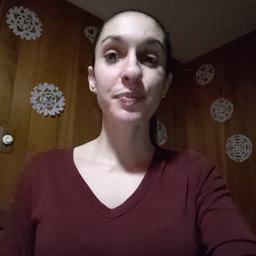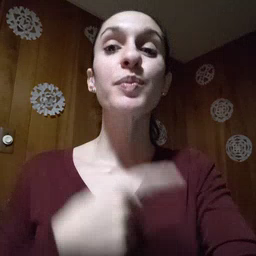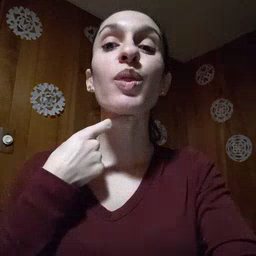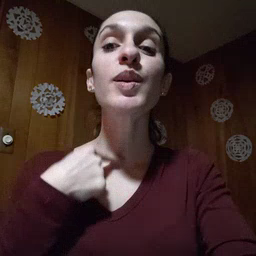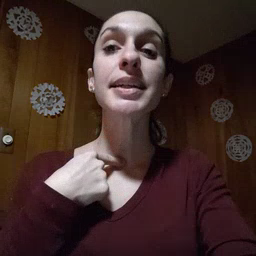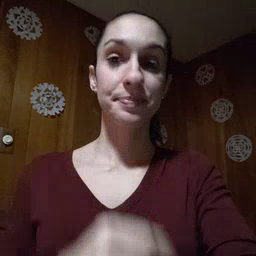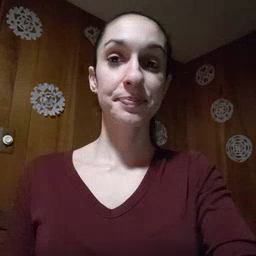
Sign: thirsty